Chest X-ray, PA view. Patient: 45 years old, sex F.
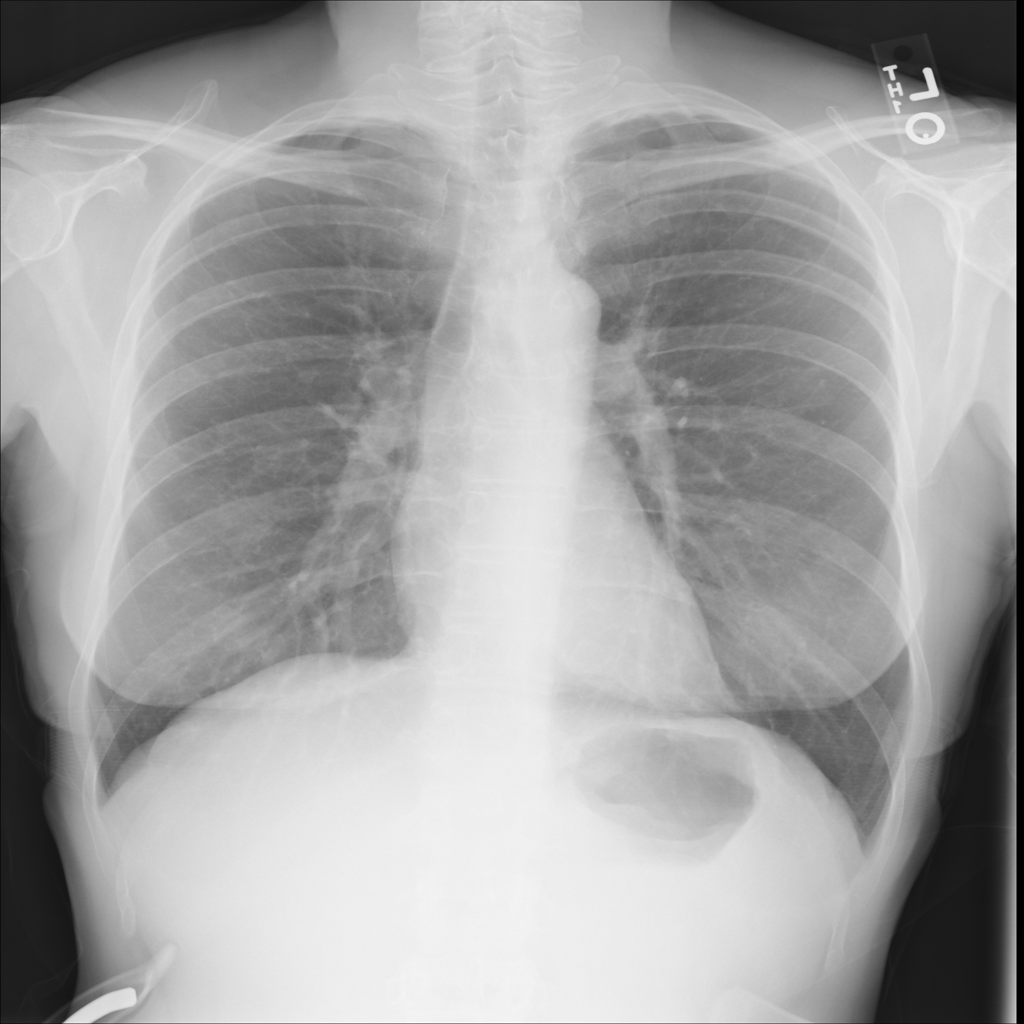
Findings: No Finding